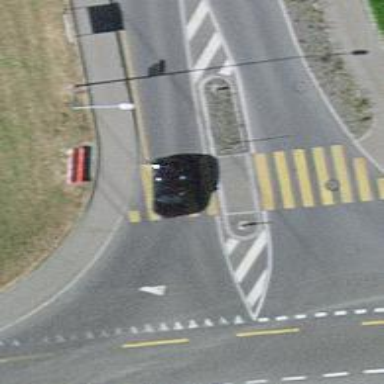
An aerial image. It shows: Uncontrolled zebra crossing with pedestrian island.